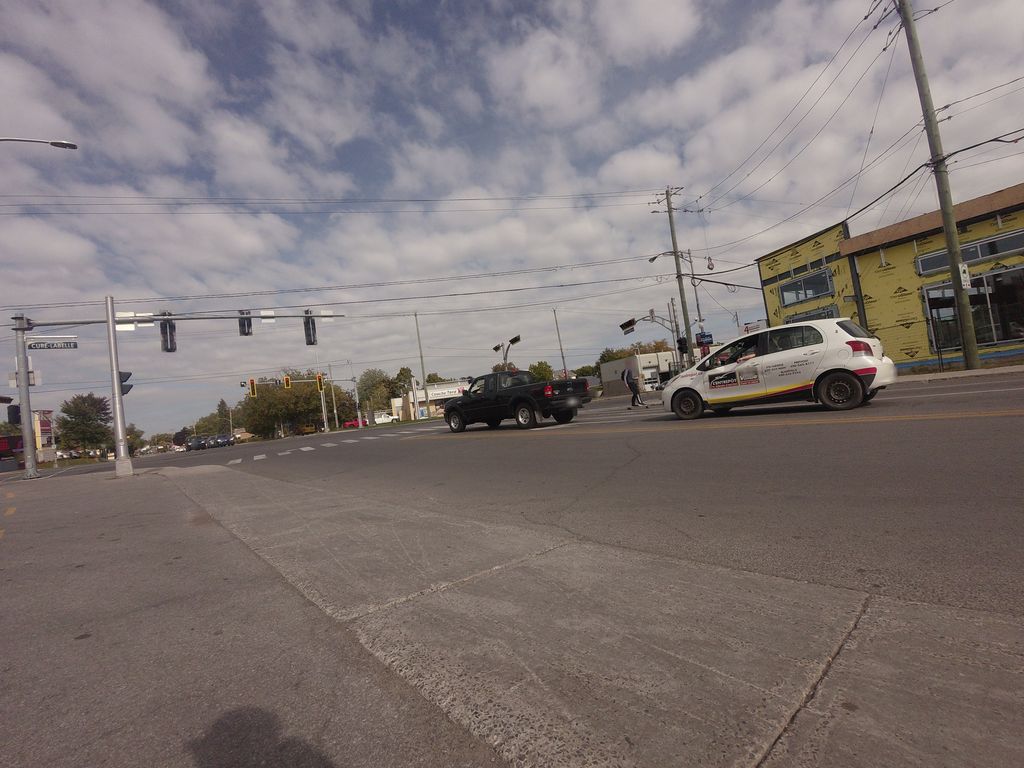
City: montreal